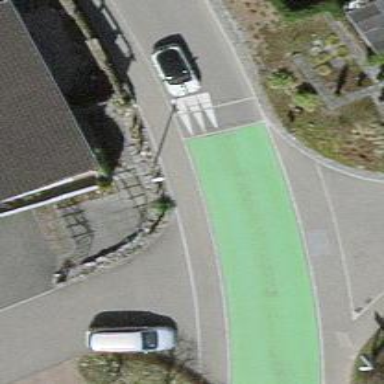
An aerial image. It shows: Public transport stop position.